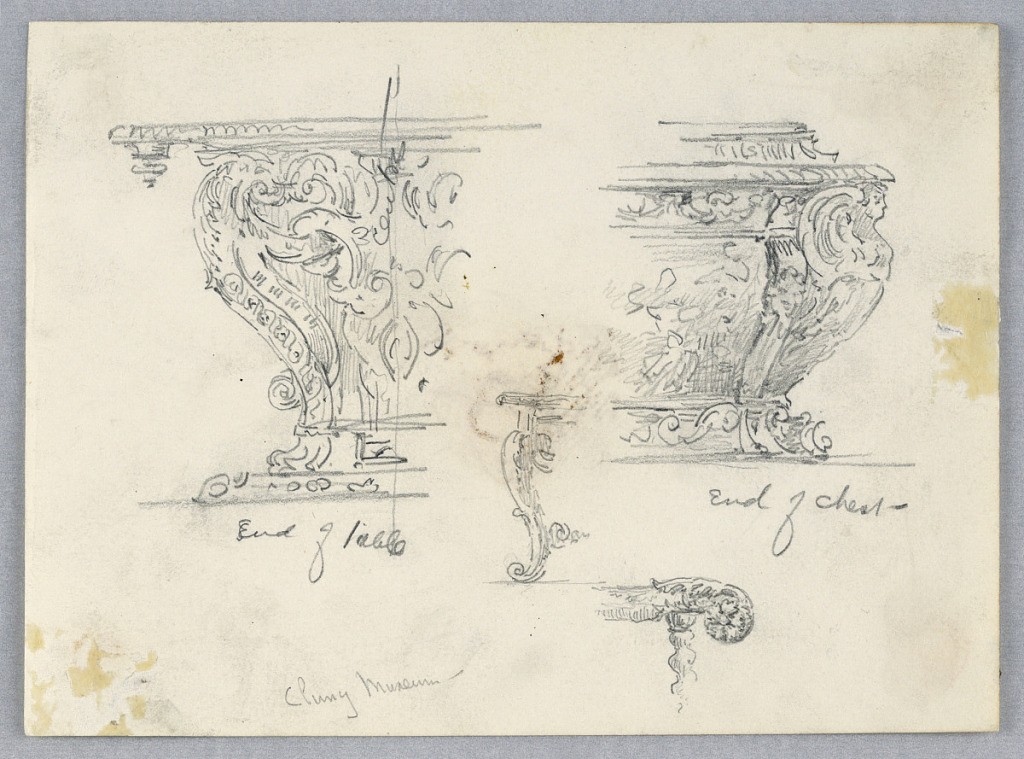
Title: Sketches of Tables and a Chest
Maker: Arnold William Brunner, American, 1857–1925
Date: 1883
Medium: Graphite on paper
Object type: Drawing
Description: Left, one end of an ornate table. Right, ornate chest. Table leg and chair arm center.